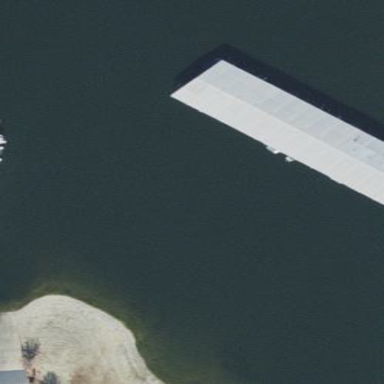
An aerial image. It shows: Building dedicated for boat storage.